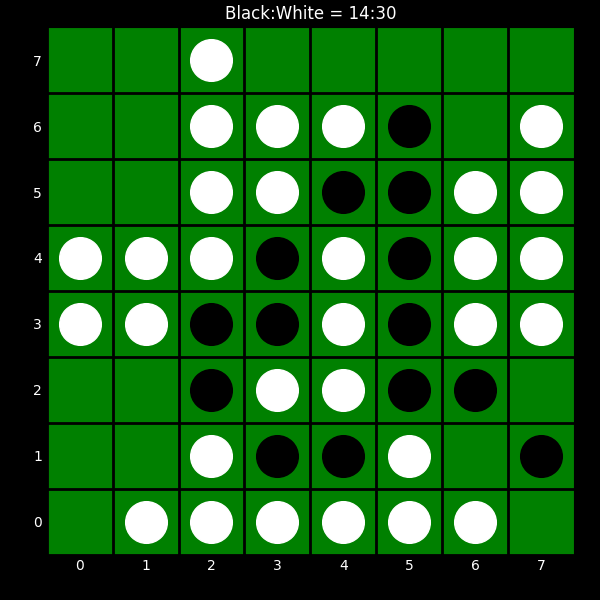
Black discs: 14
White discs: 30